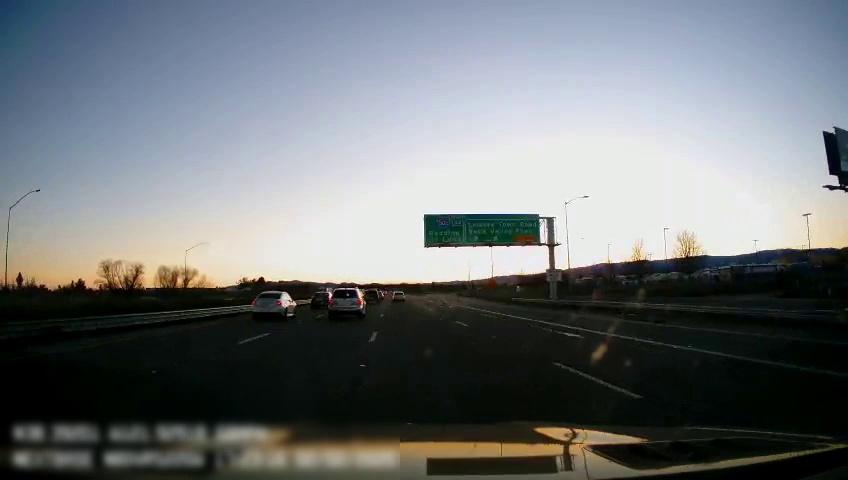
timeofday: Dusk/Dawn/Twilight
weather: Cloudy
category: Drivable Space
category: Vehicles | Car
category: Vehicles | SUV
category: Vehicles | Car
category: Vehicles | SUV
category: Vehicles | SUV
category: Lanes | Alternate Lane
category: Lanes | Current Lane
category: Lanes | Current Lane
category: Lanes | Alternate Lane
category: Lanes | Alternate Lane
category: Traffic | Signs
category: Traffic | Signs